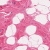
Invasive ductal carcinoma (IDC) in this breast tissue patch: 0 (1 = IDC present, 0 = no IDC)